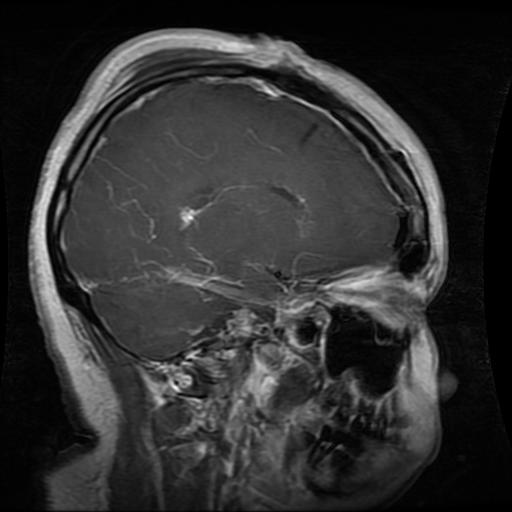
Label: glioma